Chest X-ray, AP view. Patient: 34 years old, sex M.
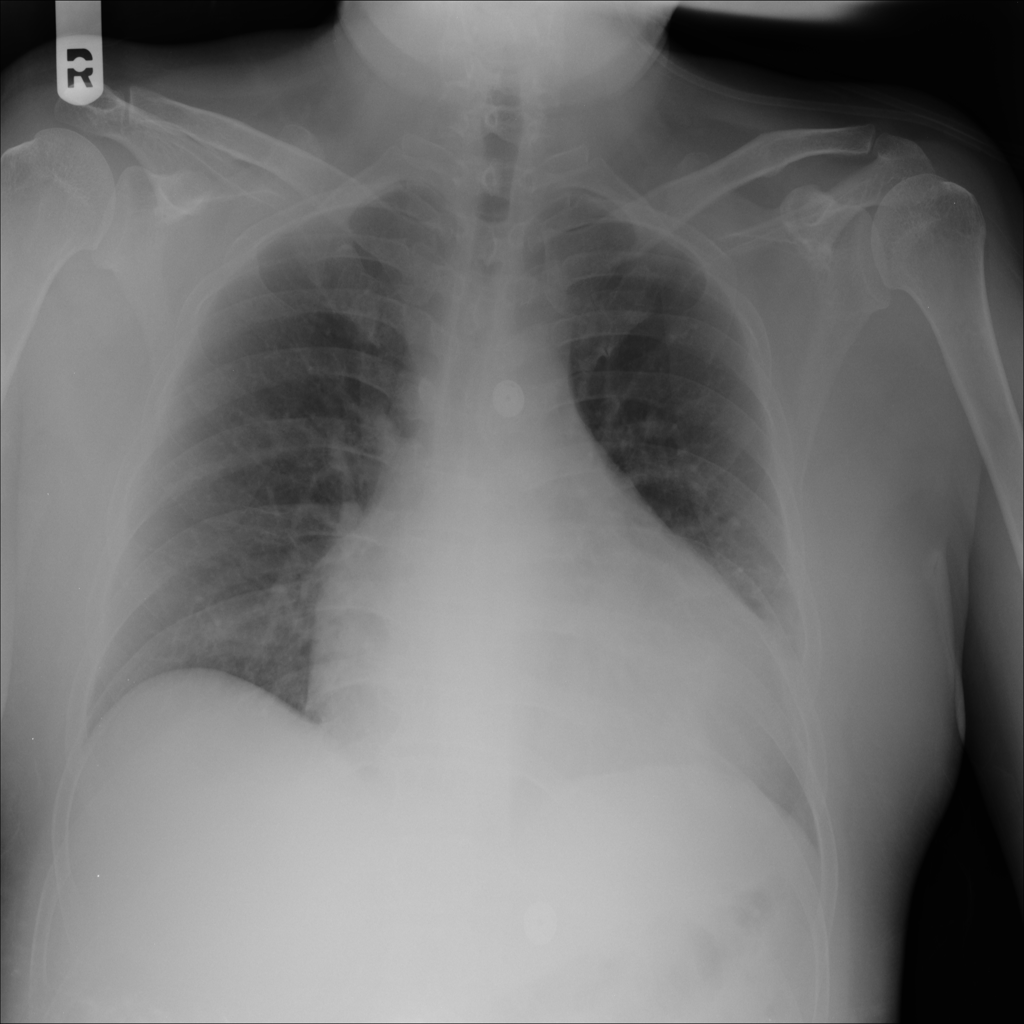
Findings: Infiltration